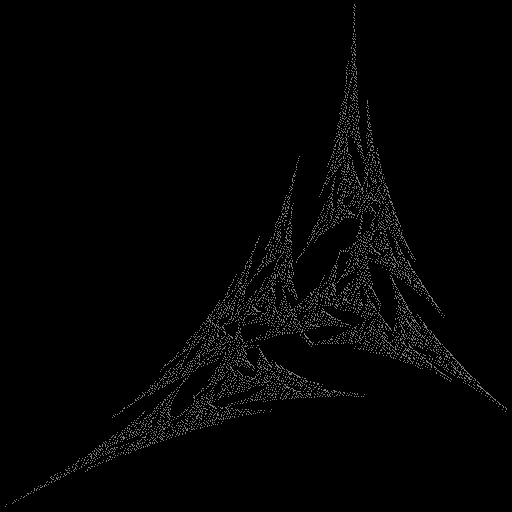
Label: snowcap